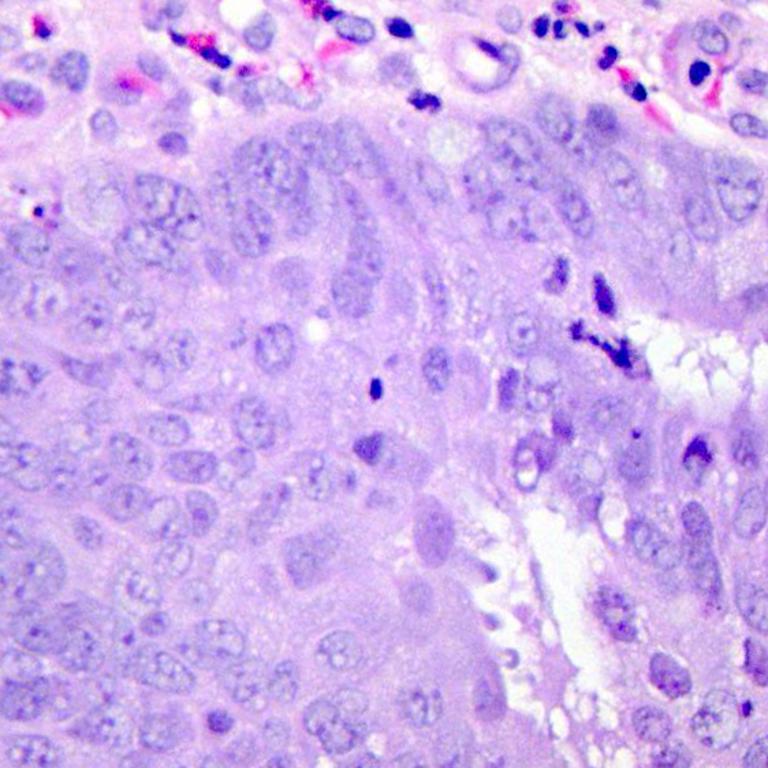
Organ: colon
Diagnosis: adenocarcinomas